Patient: sex F, age 73
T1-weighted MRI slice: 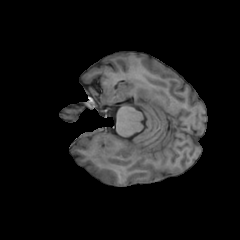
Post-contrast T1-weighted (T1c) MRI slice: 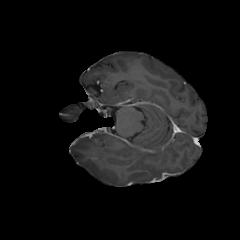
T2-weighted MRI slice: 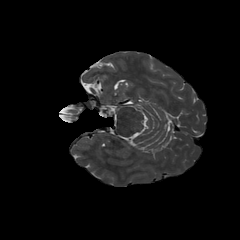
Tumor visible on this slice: yes
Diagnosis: Glioblastoma, IDH-wildtype
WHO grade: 4